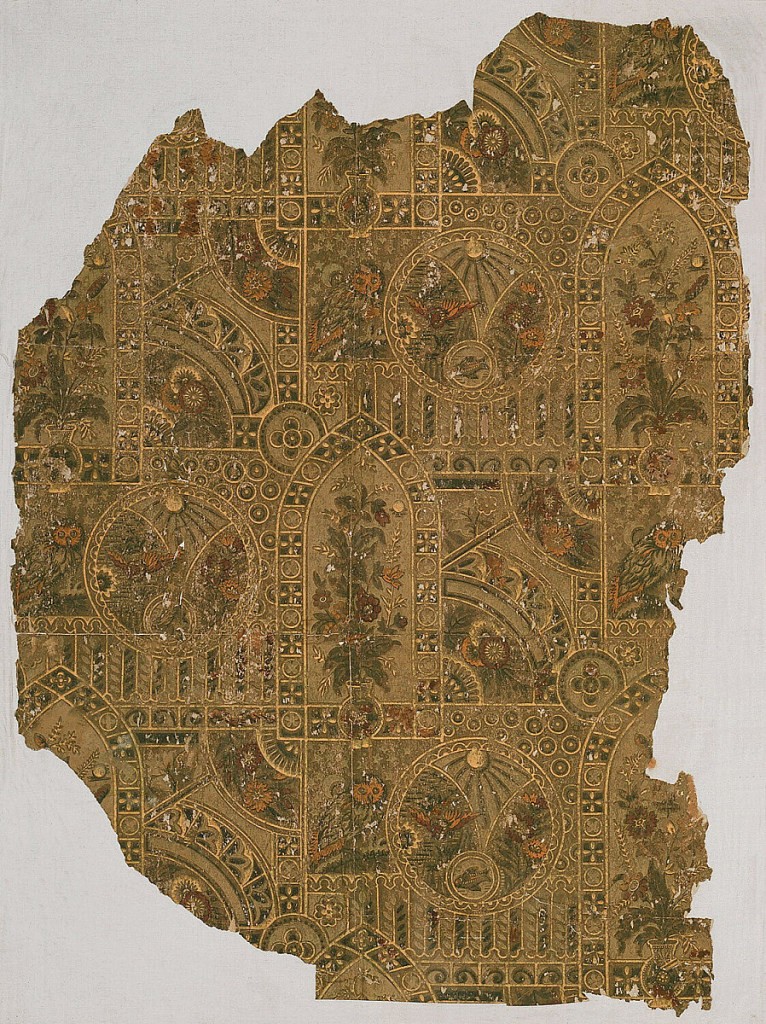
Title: Sidewall
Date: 1875–86
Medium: Machine-printed
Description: Overlapping geometrical forms in the Japanese style enframing, among other motifs, a vase of flowers, an owl, birds, a fish, sprigs, flowerlets and circles. Lower right corner has adhering layers of wallpaper of a later date.